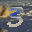
Label: 3